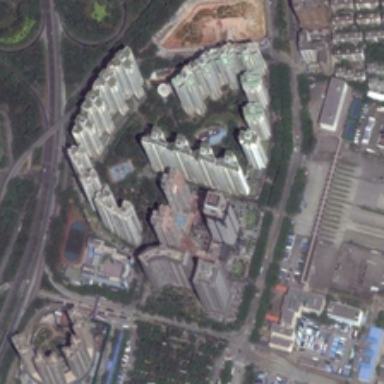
Some tall buildings and many green trees are in a commercial area .